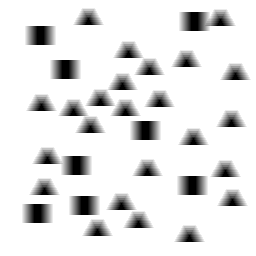
Squares: 8
Triangles: 24
Stars: 0
Total shapes: 32